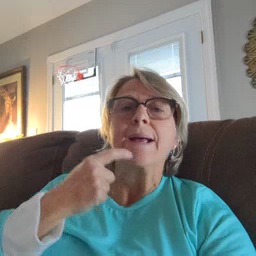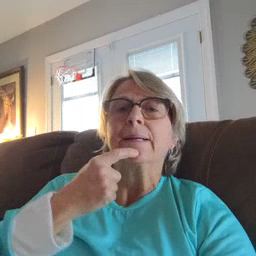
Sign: chin